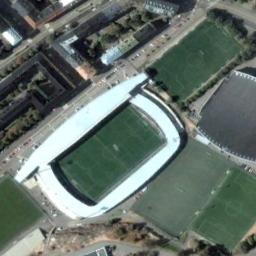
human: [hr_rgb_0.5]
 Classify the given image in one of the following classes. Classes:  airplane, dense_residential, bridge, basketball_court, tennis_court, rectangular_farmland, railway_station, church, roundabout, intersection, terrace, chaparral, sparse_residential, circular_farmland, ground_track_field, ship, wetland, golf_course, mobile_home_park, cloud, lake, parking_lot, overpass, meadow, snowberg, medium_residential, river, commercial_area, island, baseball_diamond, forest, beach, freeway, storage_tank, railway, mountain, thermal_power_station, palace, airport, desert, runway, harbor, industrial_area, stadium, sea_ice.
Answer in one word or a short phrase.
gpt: stadium